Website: macys
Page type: store-pickup
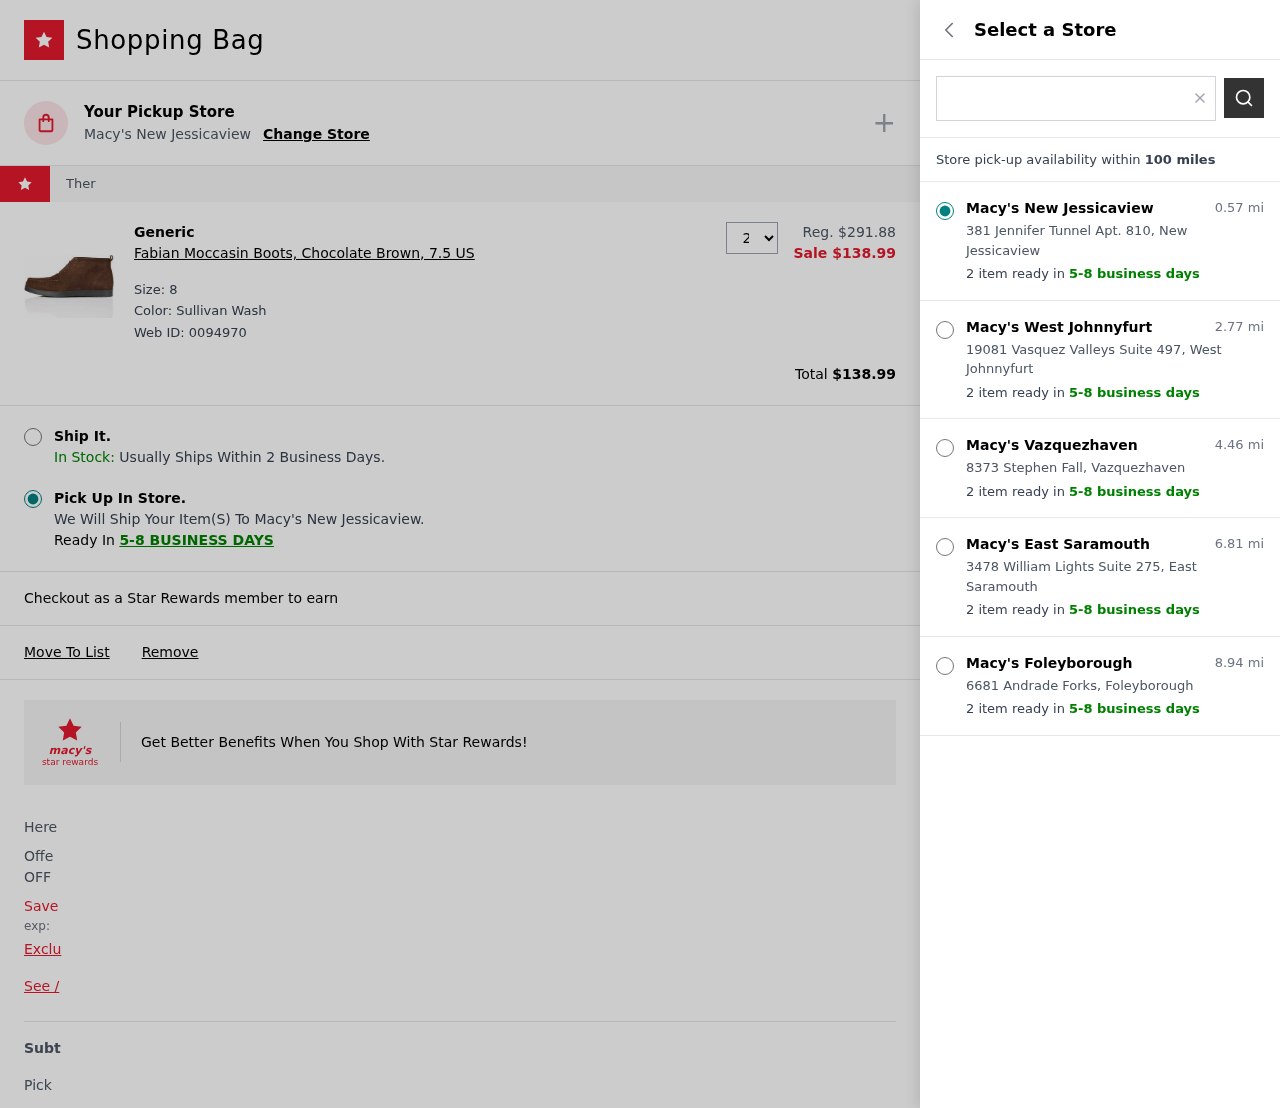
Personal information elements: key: PII_LOCATION1_CITY
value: New Jessicaview
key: PII_LOCATION1_STREET
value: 381 Jennifer Tunnel Apt. 810
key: PII_LOCATION2_CITY
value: West Johnnyfurt
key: PII_LOCATION2_STREET
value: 19081 Vasquez Valleys Suite 497
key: PII_LOCATION3_CITY
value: Vazquezhaven
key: PII_LOCATION3_STREET
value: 8373 Stephen Fall
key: PII_LOCATION4_CITY
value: East Saramouth
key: PII_LOCATION4_STREET
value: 3478 William Lights Suite 275
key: PII_LOCATION5_CITY
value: Foleyborough
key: PII_LOCATION5_STREET
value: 6681 Andrade Forks
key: PII_POSTCODE
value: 82814
Product elements: key: PRODUCT1_BRAND
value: Generic
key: PRODUCT1_NAME
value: Fabian Moccasin Boots, Chocolate Brown, 7.5 US
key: PRODUCT1_PRICE
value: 138.99
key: PRODUCT1_QUANTITY
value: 2
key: PRODUCT1_ORIGINAL_PRICE
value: $291.88
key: PRODUCT1_WEB_ID
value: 0094970
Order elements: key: ORDER_TOTAL
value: $138.99
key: ORDER_DELIVERY_DATE
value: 5-8 business days
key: ORDER_DELIVERY_DATE
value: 5-8 BUSINESS DAYS
Search elements: key: SEARCH_LOCATION
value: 82814